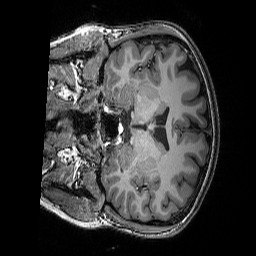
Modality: T1w
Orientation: coronal
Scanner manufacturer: siemens
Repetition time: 2.25 s
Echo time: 0.00418 s